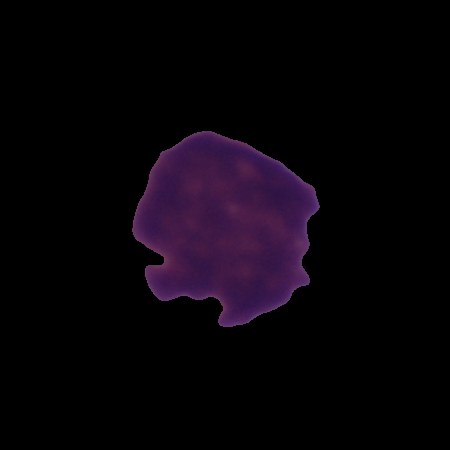
Label: cancer